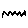
Label: zigzag